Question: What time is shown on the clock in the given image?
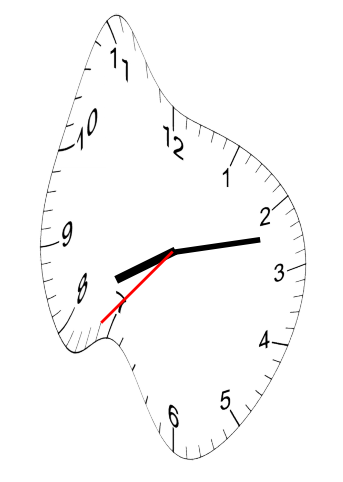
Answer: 08:12:37